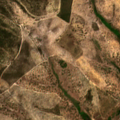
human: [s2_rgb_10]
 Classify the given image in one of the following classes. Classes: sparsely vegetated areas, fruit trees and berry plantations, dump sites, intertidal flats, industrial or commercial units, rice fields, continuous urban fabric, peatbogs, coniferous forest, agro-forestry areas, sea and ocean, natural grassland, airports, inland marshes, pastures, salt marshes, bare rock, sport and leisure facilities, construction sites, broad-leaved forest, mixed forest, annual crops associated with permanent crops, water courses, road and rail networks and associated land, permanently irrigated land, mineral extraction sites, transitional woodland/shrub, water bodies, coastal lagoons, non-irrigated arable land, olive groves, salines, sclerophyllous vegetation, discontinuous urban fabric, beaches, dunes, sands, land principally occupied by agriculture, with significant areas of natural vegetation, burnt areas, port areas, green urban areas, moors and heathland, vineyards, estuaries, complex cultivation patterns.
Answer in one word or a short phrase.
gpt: non-irrigated arable land, broad-leaved forest, mixed forest, transitional woodland/shrub